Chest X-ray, AP view. Patient: 48 years old, sex F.
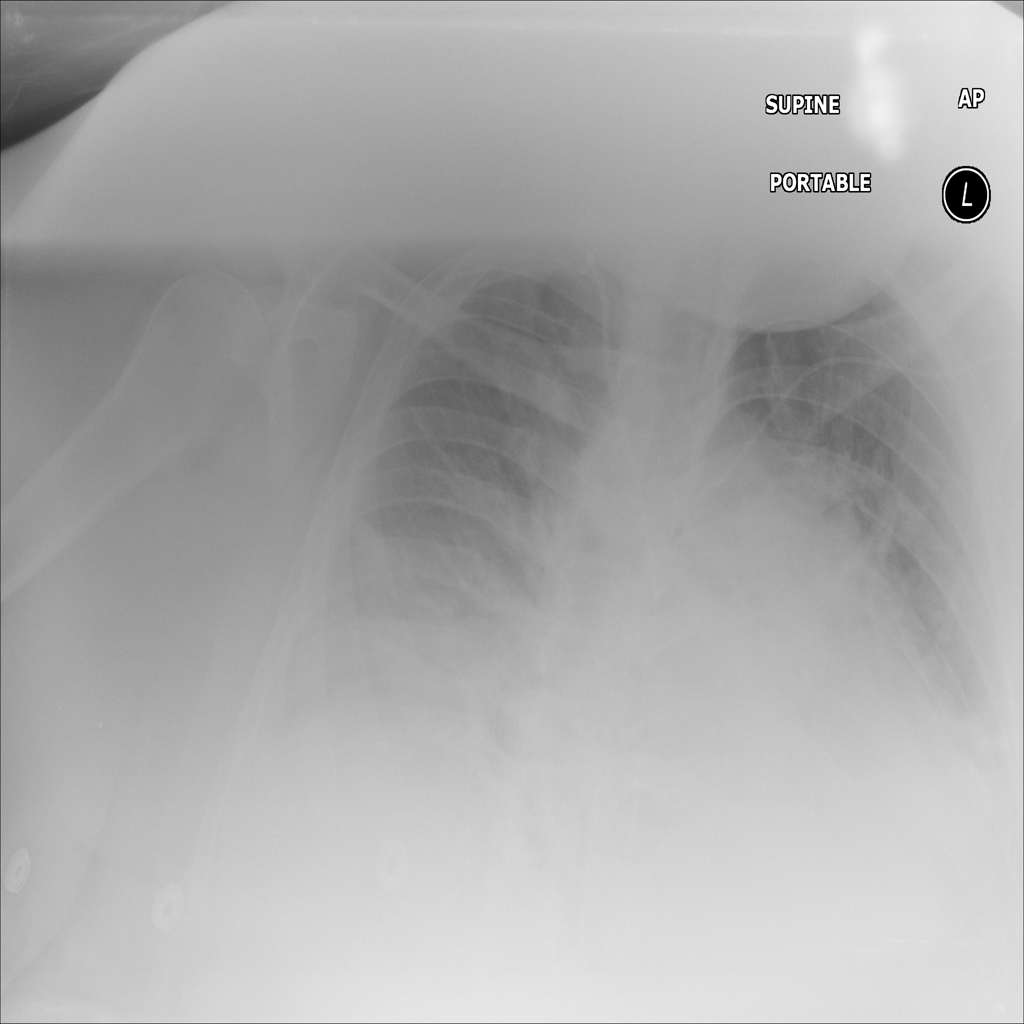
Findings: No Finding